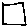
Label: square